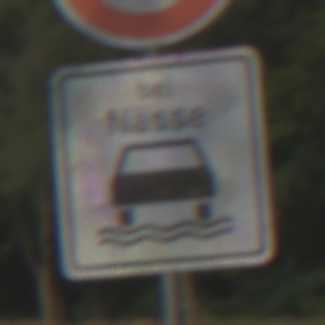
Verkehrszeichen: BeiNaesse
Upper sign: Geschwindigkeit80
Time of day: SunriseSunset
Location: Outdoor (Nature)
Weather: PartlyCloudy
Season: NotSpecified
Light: Natural